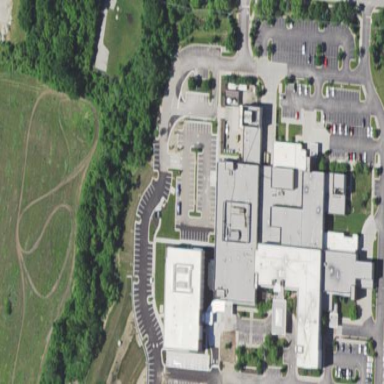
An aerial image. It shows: Hospital providing healthcare services.